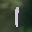
Label: 1